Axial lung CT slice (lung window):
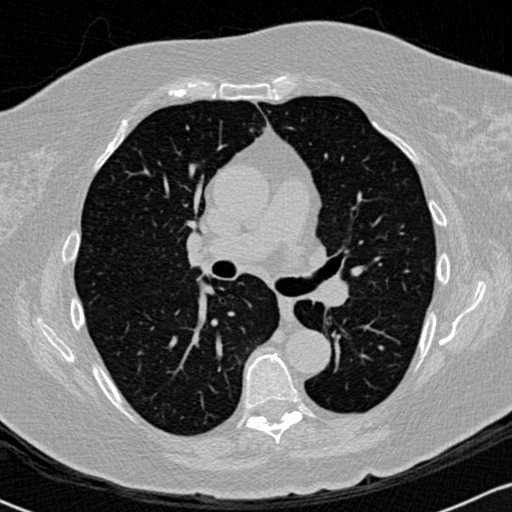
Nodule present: no